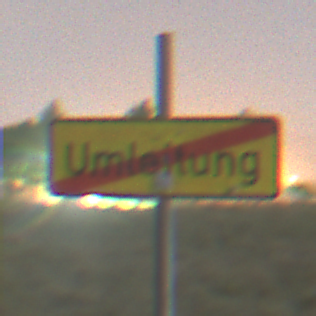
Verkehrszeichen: EndeDerUmleitungsankuendigung
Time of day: Night
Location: Outdoor (Nature)
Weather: Overcast
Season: NotSpecified
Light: Artificial